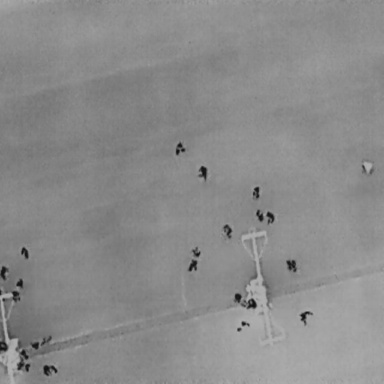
There are 23 People in the infrared image.